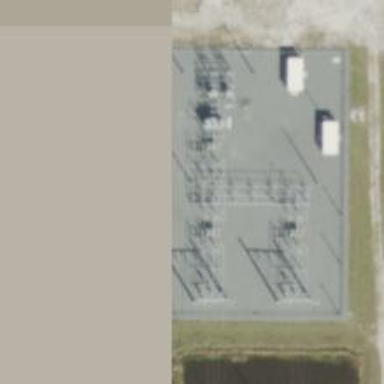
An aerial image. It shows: Switch for power supply.